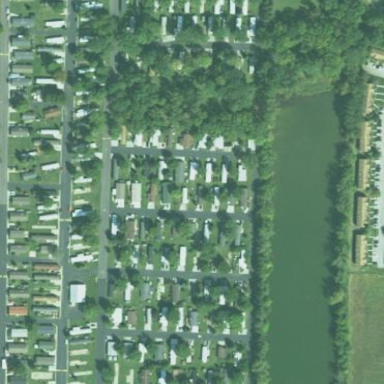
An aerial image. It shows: Trailer park in residential hamlet.